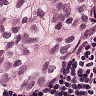
Metastatic tissue present: yes